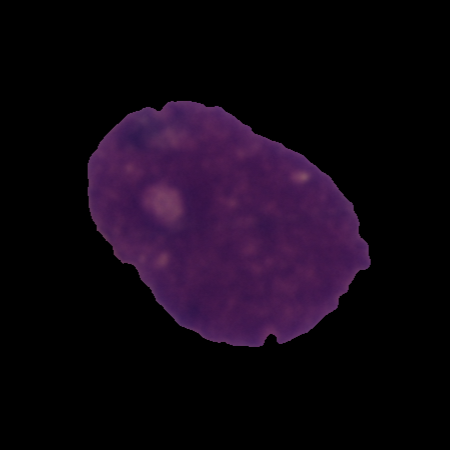
Label: cancer